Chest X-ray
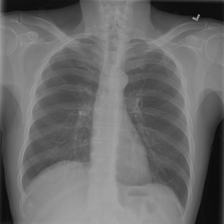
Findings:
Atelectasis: negative
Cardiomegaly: negative
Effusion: negative
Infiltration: negative
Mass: negative
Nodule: negative
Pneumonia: negative
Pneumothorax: negative
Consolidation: negative
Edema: negative
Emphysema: negative
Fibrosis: negative
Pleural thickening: negative
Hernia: negative